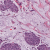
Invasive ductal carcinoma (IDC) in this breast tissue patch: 1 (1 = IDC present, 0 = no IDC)